Brain MRI, t2w sequence, axial 2D slice.
Patient: age 34, sex M, weight 90 kg, height 1.9 m
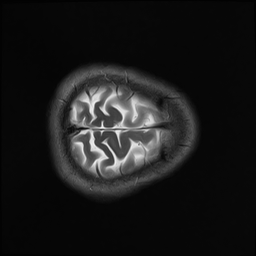